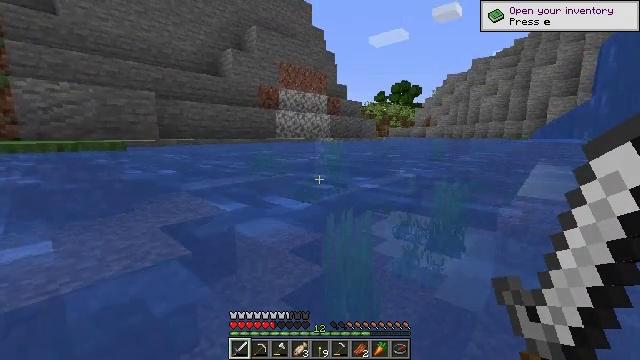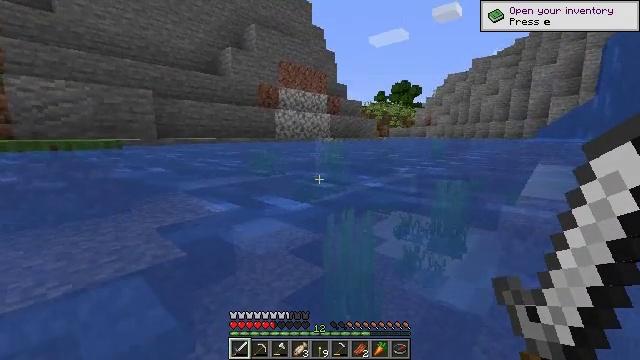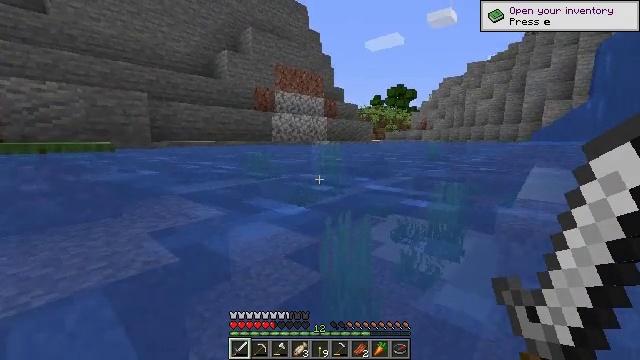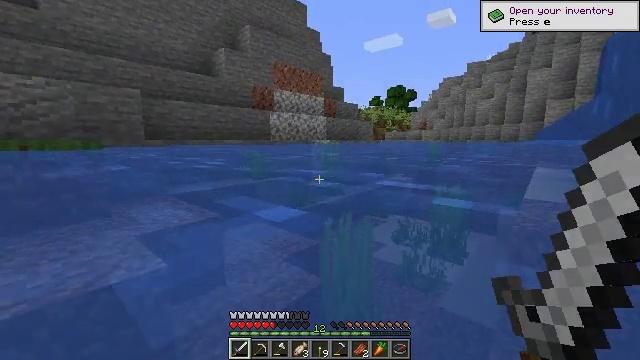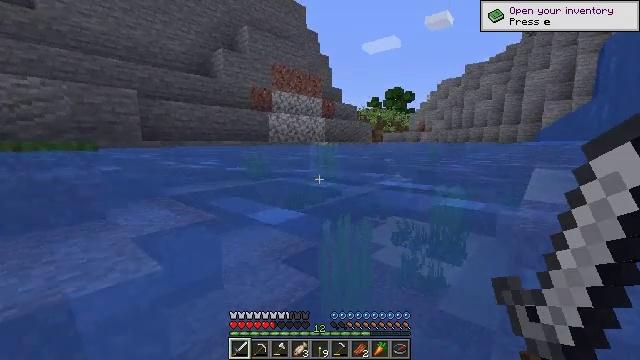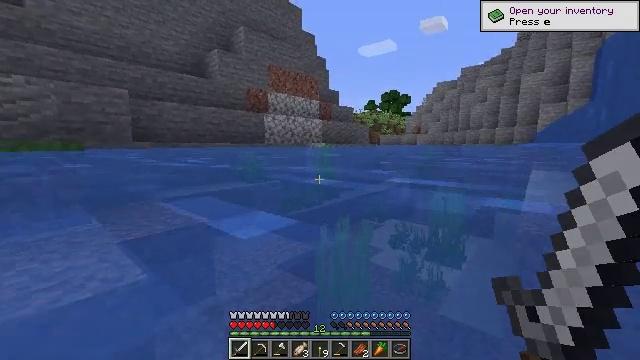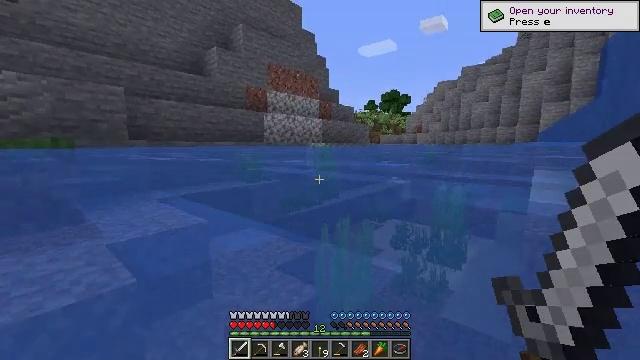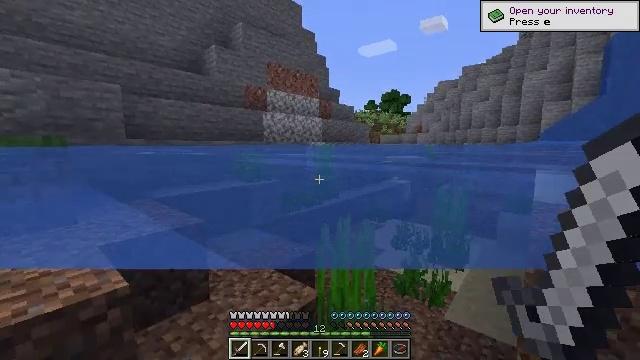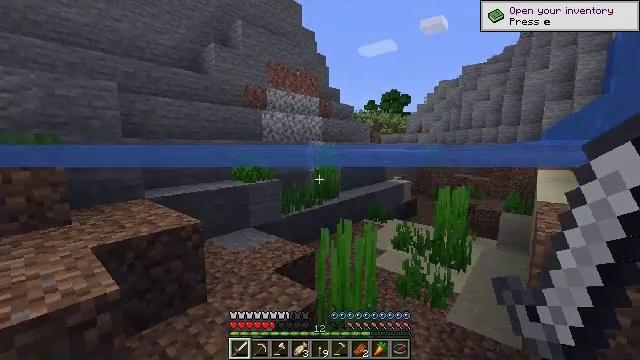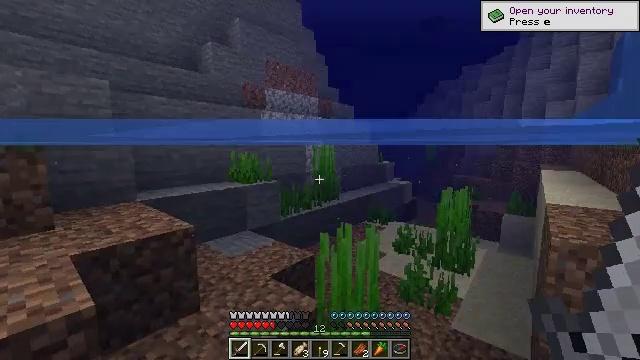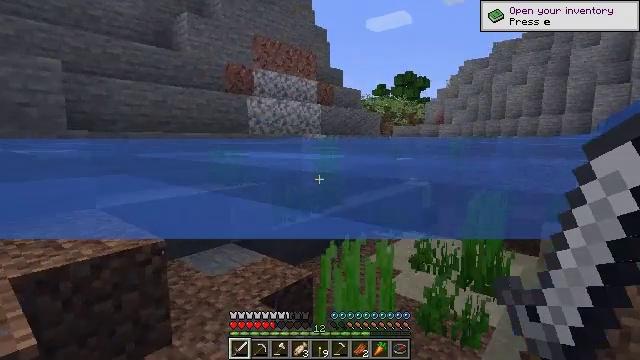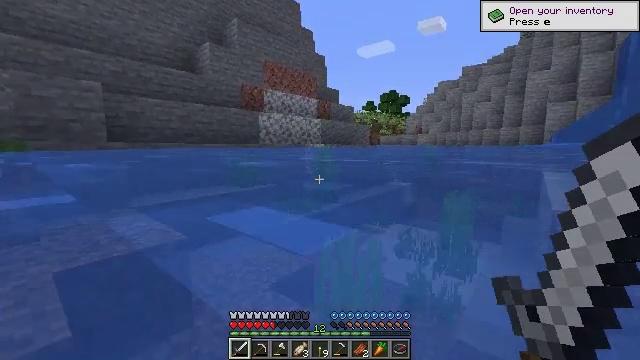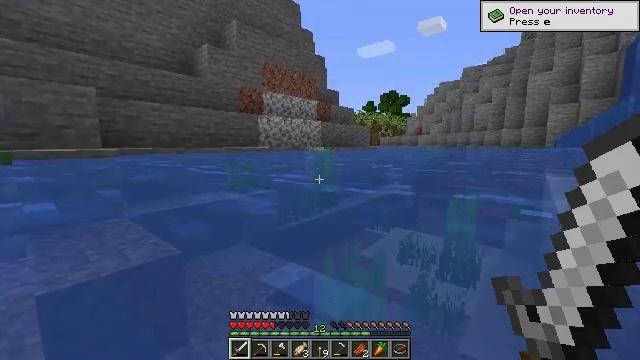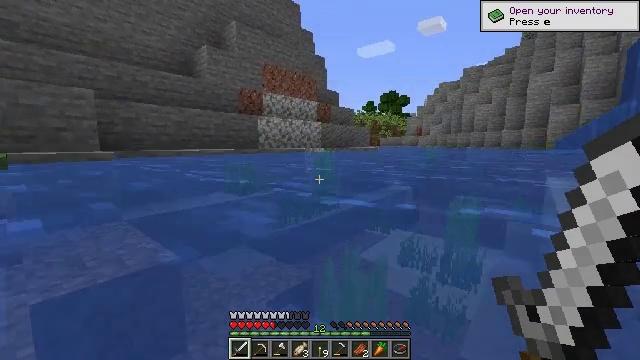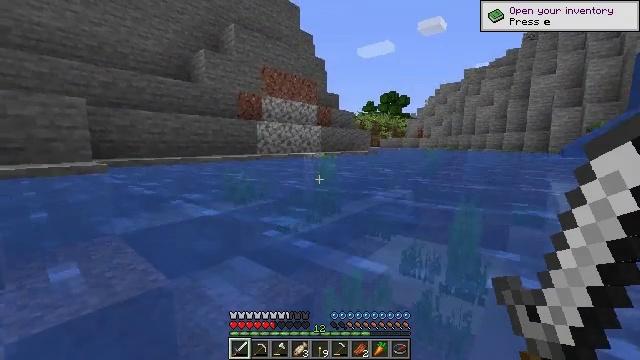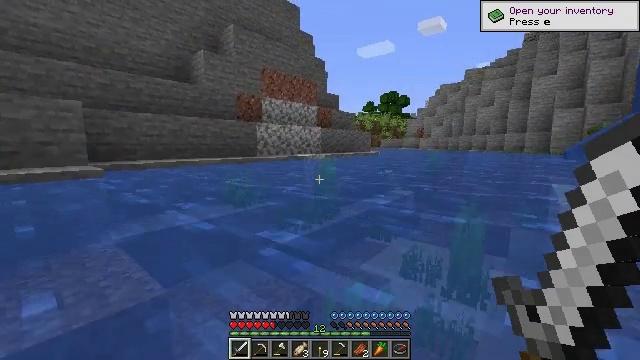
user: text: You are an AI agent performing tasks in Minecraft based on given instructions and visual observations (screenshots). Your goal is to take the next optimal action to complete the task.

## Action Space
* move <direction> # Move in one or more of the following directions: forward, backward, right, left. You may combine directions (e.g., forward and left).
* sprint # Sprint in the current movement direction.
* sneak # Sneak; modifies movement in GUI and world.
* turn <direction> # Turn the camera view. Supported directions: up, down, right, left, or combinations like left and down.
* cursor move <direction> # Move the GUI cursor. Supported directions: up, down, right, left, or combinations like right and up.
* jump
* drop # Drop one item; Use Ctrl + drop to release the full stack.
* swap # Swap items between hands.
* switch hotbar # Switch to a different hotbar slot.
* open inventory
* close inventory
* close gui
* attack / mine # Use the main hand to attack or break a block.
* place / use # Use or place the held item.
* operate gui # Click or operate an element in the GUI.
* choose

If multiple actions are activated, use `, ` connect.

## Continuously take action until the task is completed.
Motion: motion action
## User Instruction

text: Mine the sugar cane near rivers.
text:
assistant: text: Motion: move forward
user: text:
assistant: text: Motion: move forward
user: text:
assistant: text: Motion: move forward
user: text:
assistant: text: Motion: move forward
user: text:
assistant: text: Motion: move forward
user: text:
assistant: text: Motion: move forward
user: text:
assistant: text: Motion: move forward
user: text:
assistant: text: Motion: move forward
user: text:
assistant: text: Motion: move forward, jump
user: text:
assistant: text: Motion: move forward, jump
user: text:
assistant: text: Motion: move forward, jump
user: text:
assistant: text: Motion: move forward, jump
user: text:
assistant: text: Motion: move forward, jump
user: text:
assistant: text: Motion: move forward
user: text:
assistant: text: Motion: move forward
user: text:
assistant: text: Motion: move forward
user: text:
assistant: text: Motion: move forward
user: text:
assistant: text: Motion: move forward
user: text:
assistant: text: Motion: move forward
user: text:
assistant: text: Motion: move forward
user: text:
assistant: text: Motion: move forward, turn right
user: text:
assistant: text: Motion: move forward
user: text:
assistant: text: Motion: move forward
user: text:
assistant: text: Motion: move forward
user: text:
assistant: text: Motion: move forward
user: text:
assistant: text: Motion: move forward
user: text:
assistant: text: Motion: move forward
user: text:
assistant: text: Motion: move forward
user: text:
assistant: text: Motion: move forward
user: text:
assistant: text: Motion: move forward